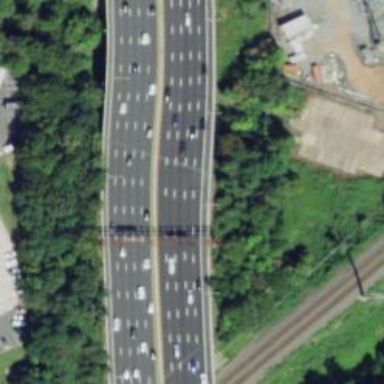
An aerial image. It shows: Motorway bridge spanning urban freeway/expressway.